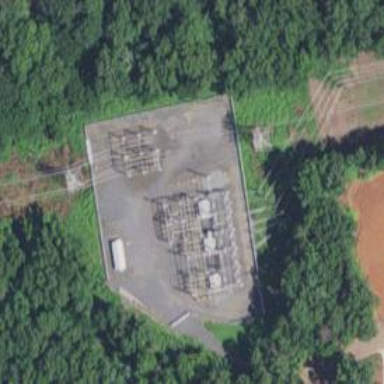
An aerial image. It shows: Distribution level power substation enclosed by fence.